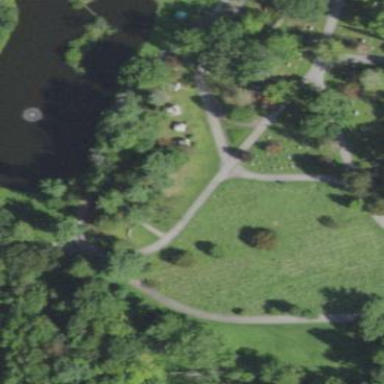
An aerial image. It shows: Sector within cemetery.